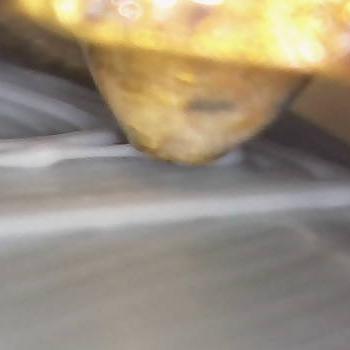
Flow rate: 48%